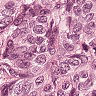
Metastatic tissue present: yes